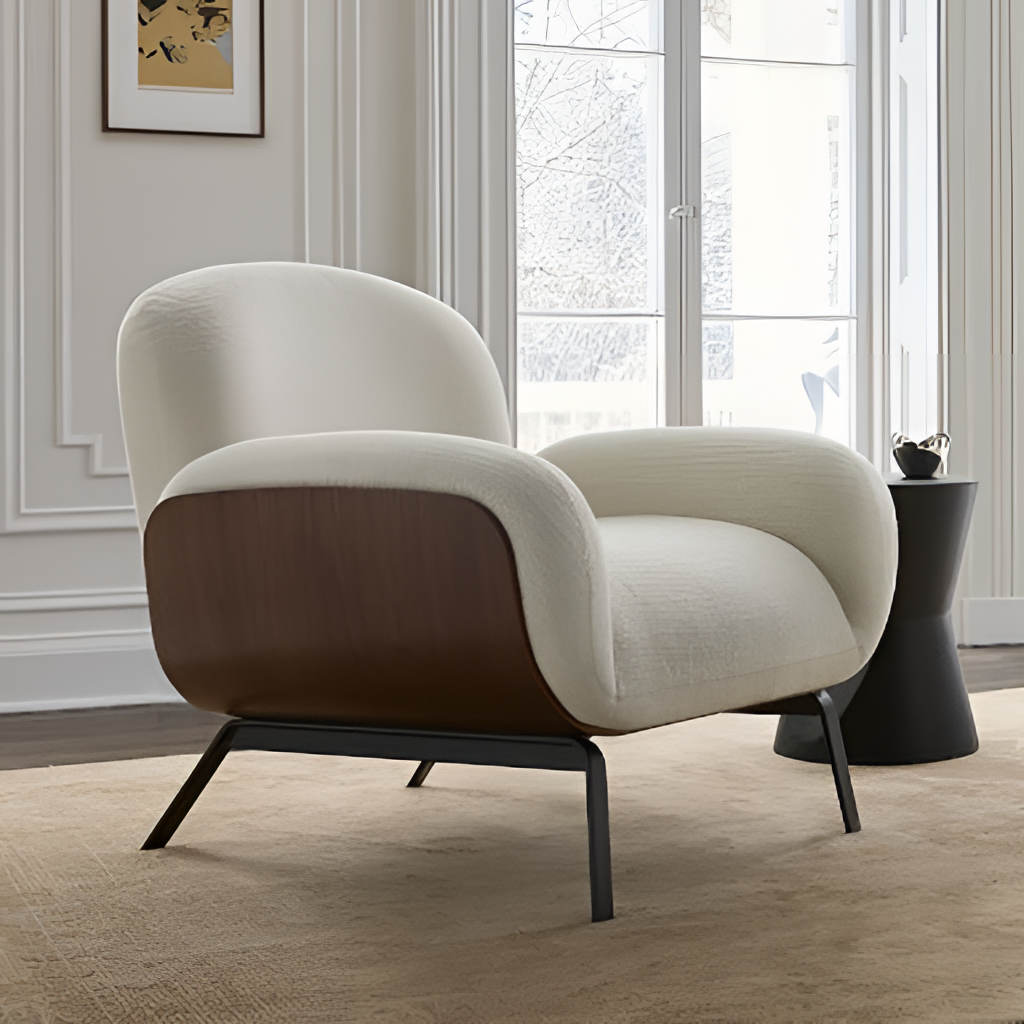
living room, fabric and wood lounge chair, paint wallpaper, with solid pattern, brown wood flooring, with plank pattern, contemporary